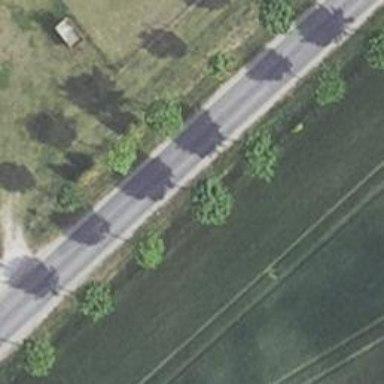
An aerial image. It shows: Asphalt road classified as tertiary.